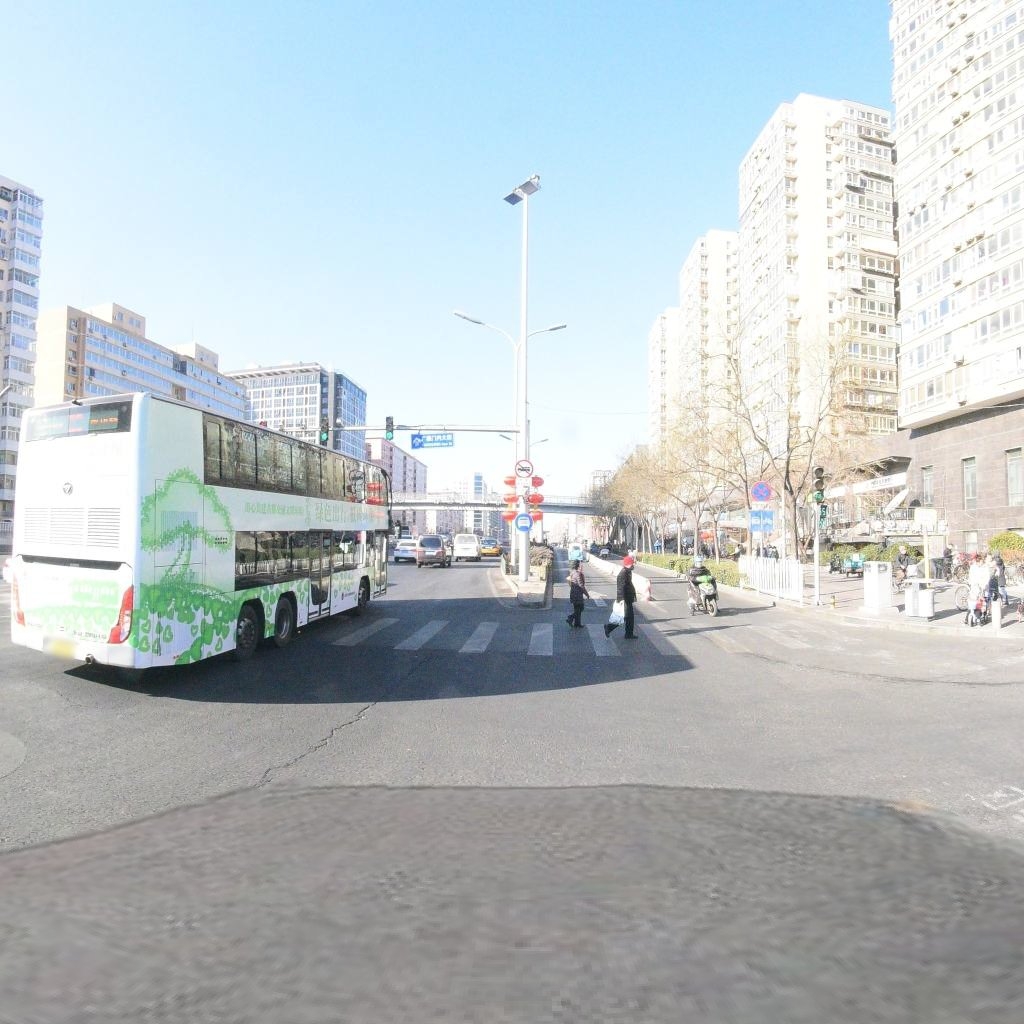
Region: Dongcheng
Road damage annotations: longitudinal crack